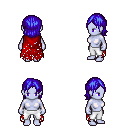
a pixel art fantasy rpg character, female body template, dark elf, purple skin, red tattered cape, white pants, blue long bangs hairstyle, four views (front, back, left, right), 2x2 character sprite sheet, small pixel art, hard edges, no anti-aliasing